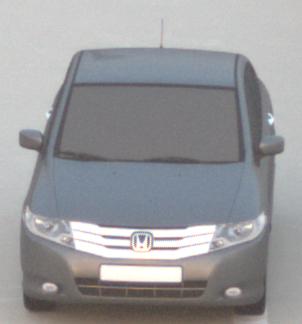
Make: Honda
Model: City
Detailed model: Gen. 6
Model produced from: 2008
Model produced until: 2013
Doors: 4
Color: gray
Road condition: dry road
Daytime: dawn
Contrast: low contrast